Interaction volume radius: 10 \u00c5
Interaction volume height: 35 \u00c5
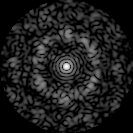
Disorder parameter: 0.7194